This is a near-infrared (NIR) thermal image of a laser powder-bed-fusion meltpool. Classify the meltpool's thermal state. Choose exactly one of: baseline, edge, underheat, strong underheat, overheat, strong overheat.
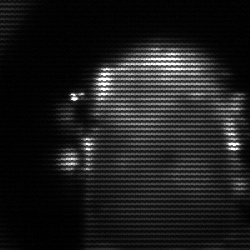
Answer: baseline